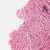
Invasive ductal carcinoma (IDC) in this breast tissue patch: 0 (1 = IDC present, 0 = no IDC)